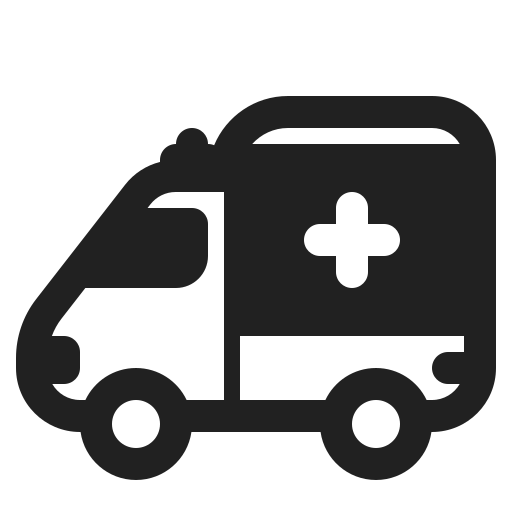
ambulance high contrast